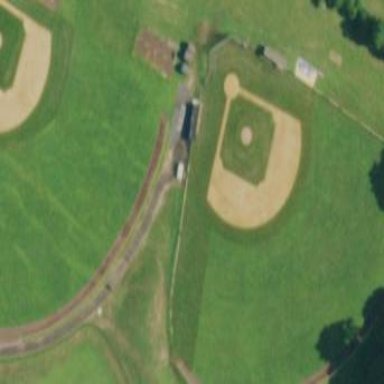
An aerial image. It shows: Baseball pitch for leisure land activities.